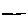
Label: line